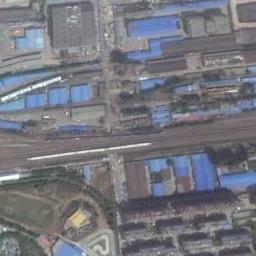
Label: railway